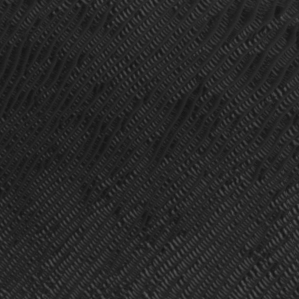
Label: frost